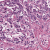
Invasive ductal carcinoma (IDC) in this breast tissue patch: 1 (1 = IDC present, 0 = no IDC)